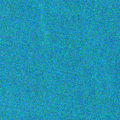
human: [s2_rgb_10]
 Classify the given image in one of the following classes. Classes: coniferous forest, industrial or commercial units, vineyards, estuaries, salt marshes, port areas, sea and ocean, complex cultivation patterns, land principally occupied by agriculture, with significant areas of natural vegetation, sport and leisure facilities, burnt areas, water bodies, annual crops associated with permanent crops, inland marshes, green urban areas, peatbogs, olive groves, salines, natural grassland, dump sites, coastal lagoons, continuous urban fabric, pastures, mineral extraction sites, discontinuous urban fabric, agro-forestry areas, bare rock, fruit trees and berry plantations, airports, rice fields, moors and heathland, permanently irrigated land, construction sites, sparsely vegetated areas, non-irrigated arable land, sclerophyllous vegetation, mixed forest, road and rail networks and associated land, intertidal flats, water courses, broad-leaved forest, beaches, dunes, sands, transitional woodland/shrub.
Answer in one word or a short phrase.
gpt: sea and ocean